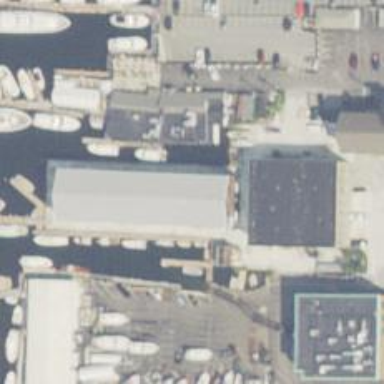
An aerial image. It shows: Boatyard located near waterway.